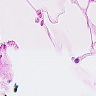
Metastatic tissue present: no